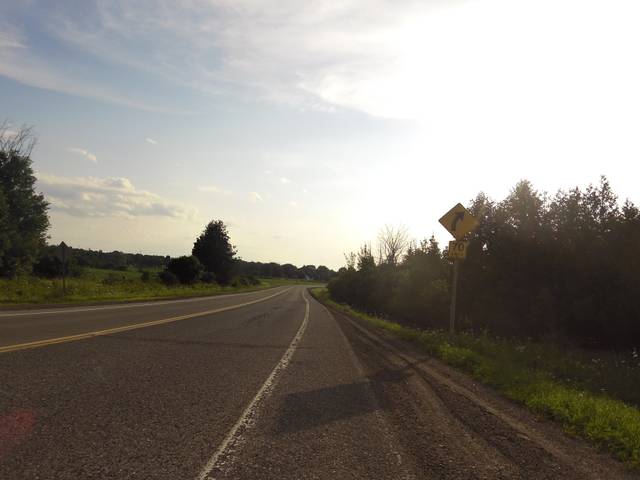
Region: Canada
Coordinates: 45.315, -75.876